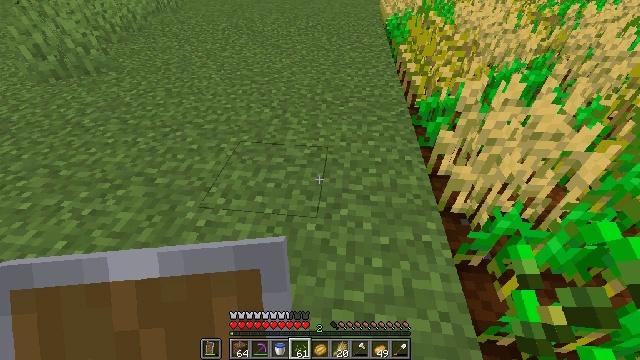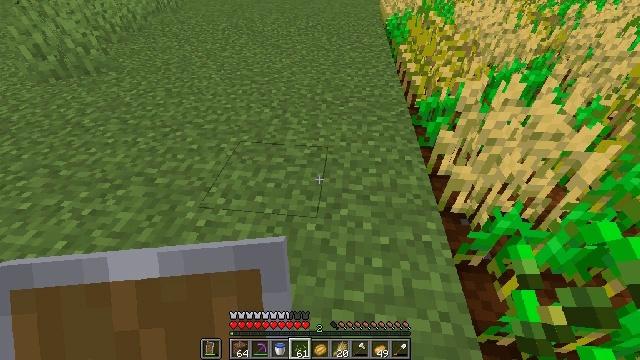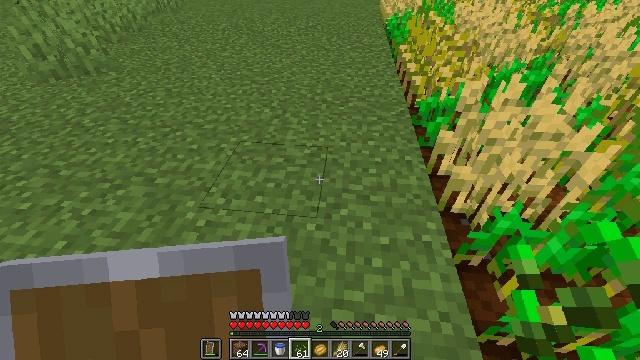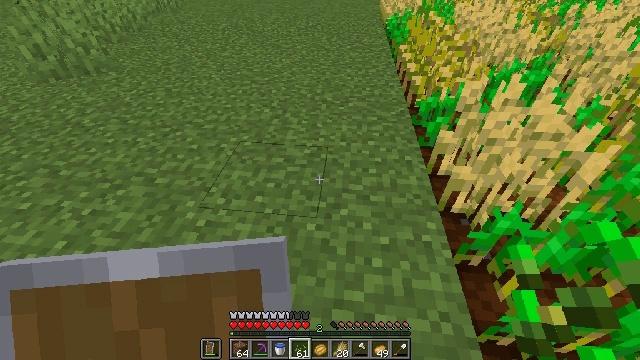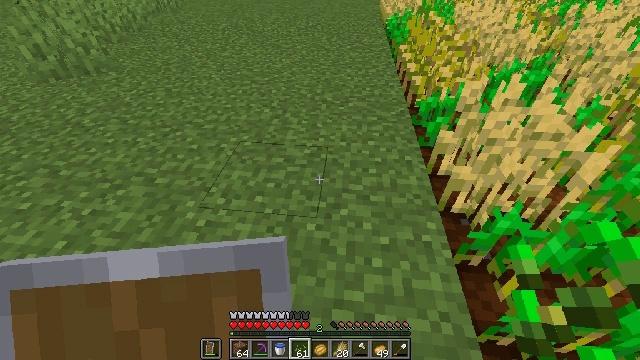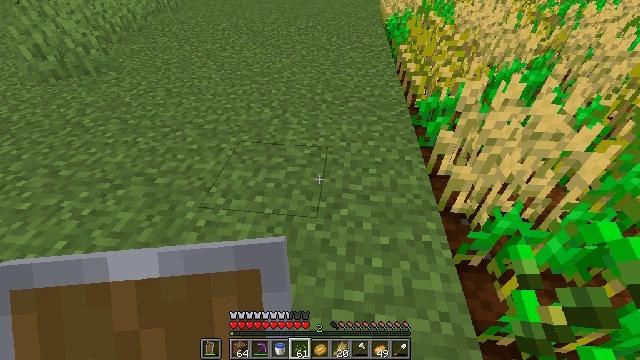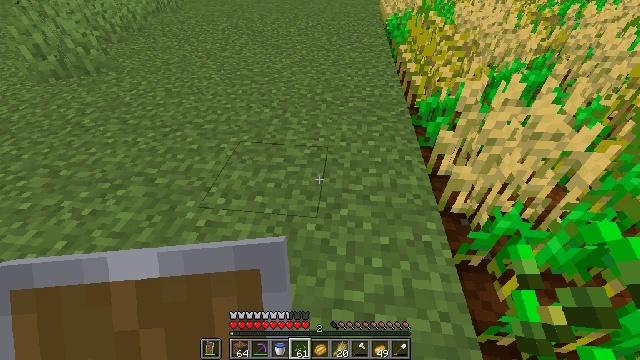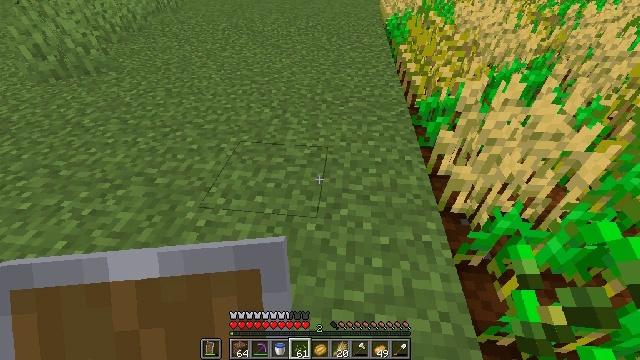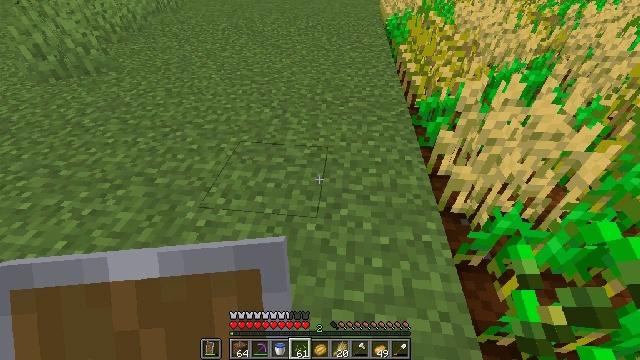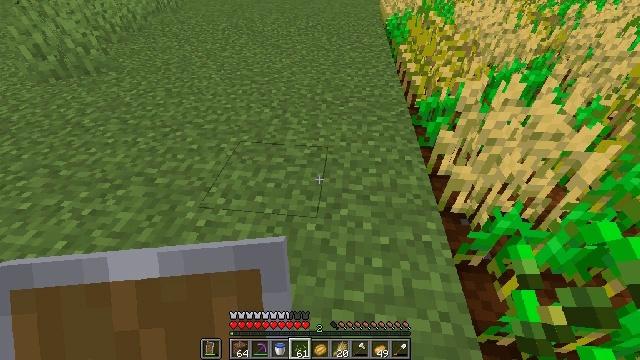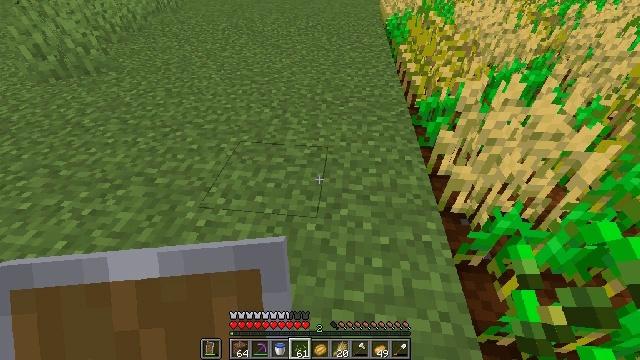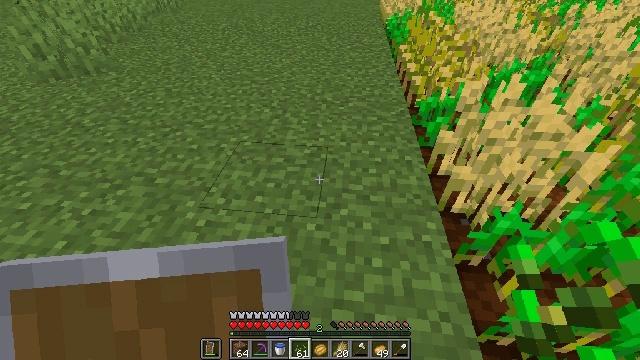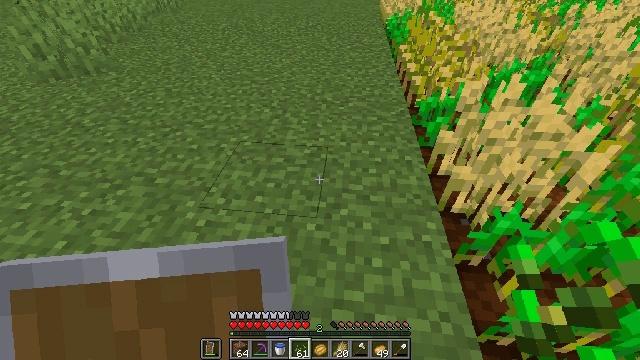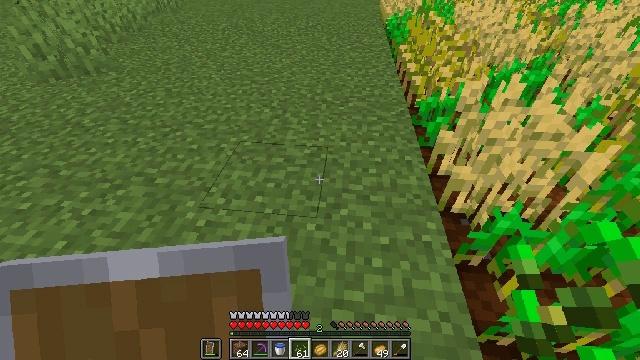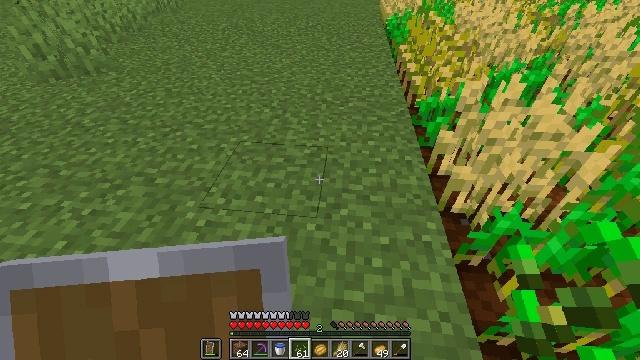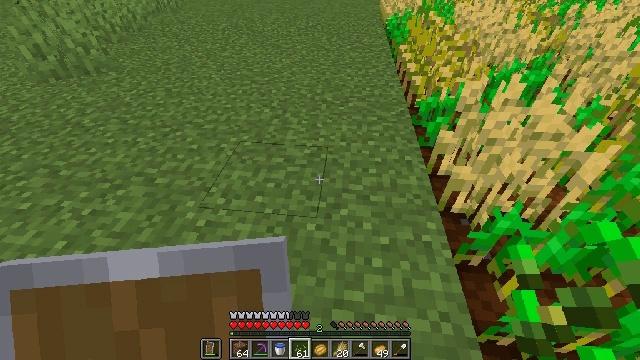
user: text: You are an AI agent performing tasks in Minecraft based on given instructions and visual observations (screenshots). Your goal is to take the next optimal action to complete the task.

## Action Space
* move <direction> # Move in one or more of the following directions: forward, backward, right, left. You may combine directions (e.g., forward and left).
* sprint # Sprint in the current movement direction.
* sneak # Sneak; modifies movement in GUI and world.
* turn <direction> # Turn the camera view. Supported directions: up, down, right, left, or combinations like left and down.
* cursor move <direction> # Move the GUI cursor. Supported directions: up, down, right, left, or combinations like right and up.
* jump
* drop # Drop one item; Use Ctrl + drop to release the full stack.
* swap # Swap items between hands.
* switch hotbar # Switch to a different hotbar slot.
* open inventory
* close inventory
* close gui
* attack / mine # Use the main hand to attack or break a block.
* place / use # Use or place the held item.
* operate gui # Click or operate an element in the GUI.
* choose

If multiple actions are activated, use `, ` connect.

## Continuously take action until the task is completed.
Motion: motion action
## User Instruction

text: Get wheat from the farmland.
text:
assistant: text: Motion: no_op
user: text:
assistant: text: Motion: no_op
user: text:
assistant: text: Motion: no_op
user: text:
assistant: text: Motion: no_op
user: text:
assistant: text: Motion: no_op
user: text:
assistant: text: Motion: no_op
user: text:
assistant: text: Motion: no_op
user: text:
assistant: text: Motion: no_op
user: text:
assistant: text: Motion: no_op
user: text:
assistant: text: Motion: no_op
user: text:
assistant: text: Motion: no_op
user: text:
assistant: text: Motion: no_op
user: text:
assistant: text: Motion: no_op
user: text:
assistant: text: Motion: no_op
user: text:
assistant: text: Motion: no_op
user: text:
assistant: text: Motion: no_op
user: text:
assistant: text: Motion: no_op
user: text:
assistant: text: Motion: no_op
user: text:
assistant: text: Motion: no_op
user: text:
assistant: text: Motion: no_op
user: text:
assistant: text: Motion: no_op
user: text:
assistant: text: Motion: no_op
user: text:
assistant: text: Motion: no_op
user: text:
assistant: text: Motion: no_op
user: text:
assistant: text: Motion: no_op
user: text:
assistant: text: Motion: no_op
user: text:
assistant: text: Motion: no_op
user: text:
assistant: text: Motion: no_op
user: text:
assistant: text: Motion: no_op
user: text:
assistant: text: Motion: no_op